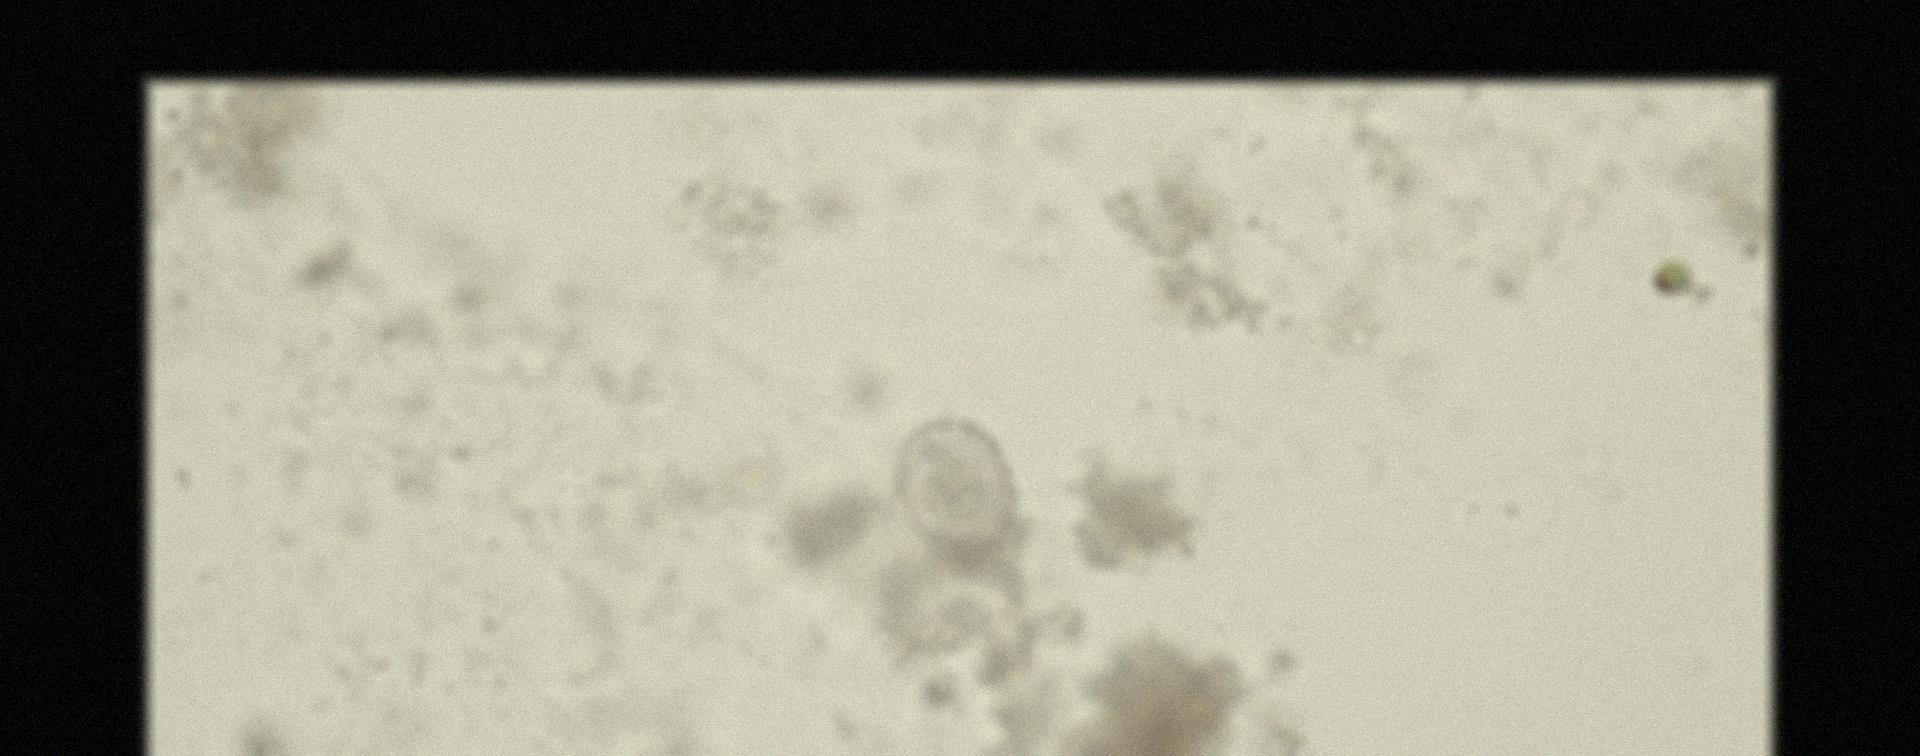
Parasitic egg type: Hymenolepis nana